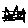
Label: zigzag